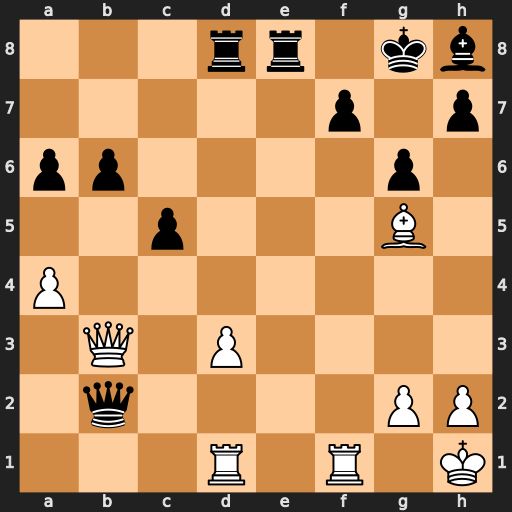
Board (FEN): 3rr1kb/5p1p/pp4p1/2p3B1/P7/1Q1P4/1q4PP/3R1R1K
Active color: w
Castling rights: -
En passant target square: -
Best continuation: Qxf7#